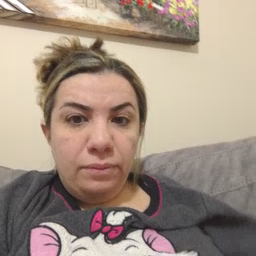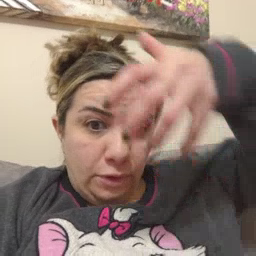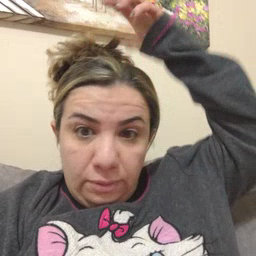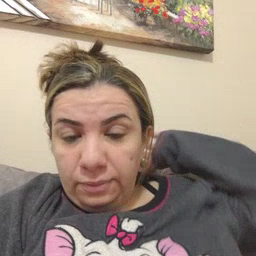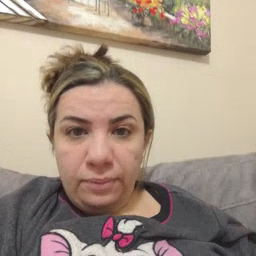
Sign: lion